Field crop: maize
Growth stage: 2
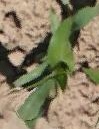
Species: maize